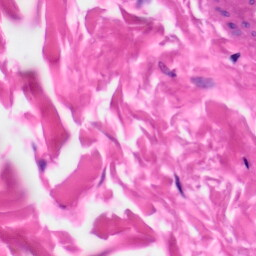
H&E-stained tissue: Skin